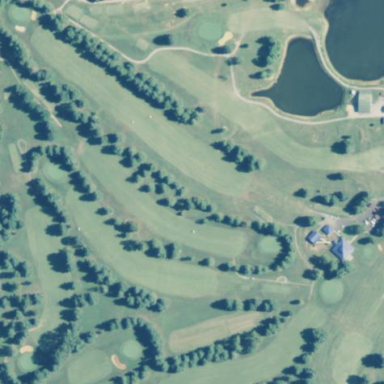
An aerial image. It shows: Golf course.